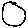
Label: circle